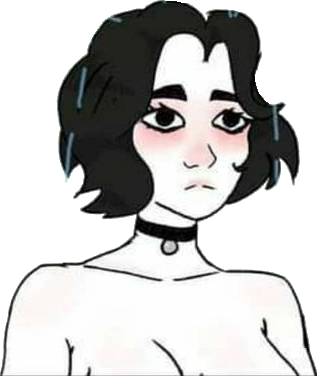
Label: 5_Doomer_Girl